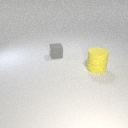
large yellow rubber cylinder to the right of small gray rubber cube